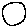
Label: circle